Question: How can I add text on top of an image (i.e NOT INSIDE the image)?

'''
from PIL import Image
from PIL import ImageFont
from PIL import ImageDraw
img = Image.open("SAMPLE-IN.png")
draw = ImageDraw.Draw(img)
# font = ImageFont.truetype(<font-file>, <font-size>)
font = ImageFont.truetype("FONTS/arial.ttf", 36)
# draw.text((x, y),"Sample Text",(r,g,b))
draw.text((0,0),"Sample Text",(0,255,255),font=font)
img.save('sample-out.jpg')
'''
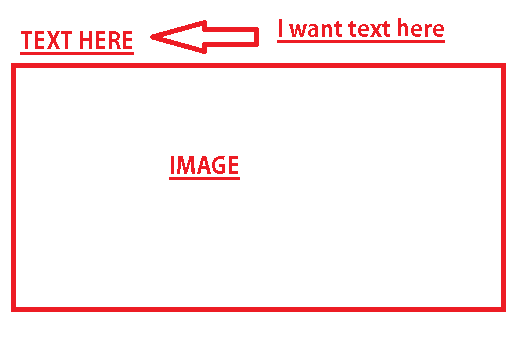
Answer: You should create an image that is bigger than the original one, paste the first one and the text onto it, like this:
'''
from PIL import Image, ImageFont, ImageDraw, ImageOps
img = Image.open("SAMPLE-IN.png")
img = ImageOps.expand(img, border=10, fill=(255,255,255))
draw = ImageDraw.Draw(img)
font = ImageFont.truetype("FONTS/arial.ttf", 36)
draw.text((0,0),"Sample Text",(0,255,255),font=font)
img.save('sample-out.jpg')
'''